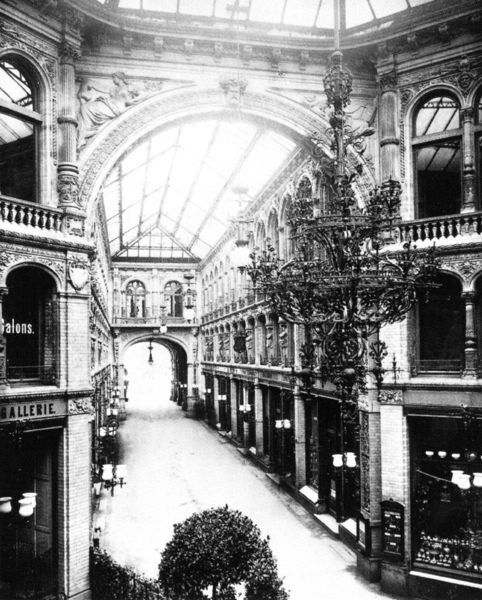
Titel: Kaisergalerie in Berlin
Künstler: Walter Kyllmann
Standort: Berlin, Kaisergalerie (EU - D)
Schlagwörter: baum, weiß, fenster, glas, jahrhundertwende, licht, paris, schwarz, säulen, dach, weg, architektur, busch, büsche, kirche, balkon, geschäfte, rundbogen, kronleuchter, leuchter, lüster, metall, durchgang, tor, balkone, halle, foto, fotografie, bögen, eingang, gang, gerüst, palast, schwarz weiß, einkaufen, arkaden, photo, aufschrift, etagen, geschosse, ausgang, london, teuer, glaspalast, stahl, basilika, ausstellungsgebäude, giebeldach, baluster, stahlträger, glass, mailand, kronenleuchter, lecuhter, shopping, baulstrade, vpon oben, palase, gerüstbauweise, einkaufcenter